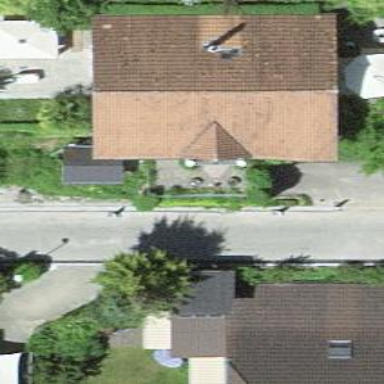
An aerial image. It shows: Garage.